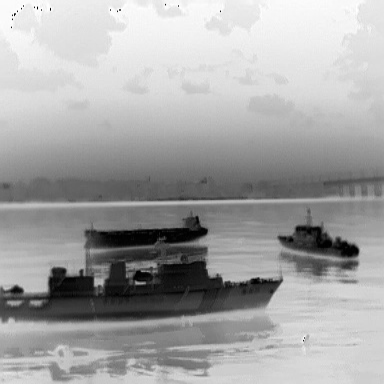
There are three objects shown in the infrared image, including two warships, and a liner.